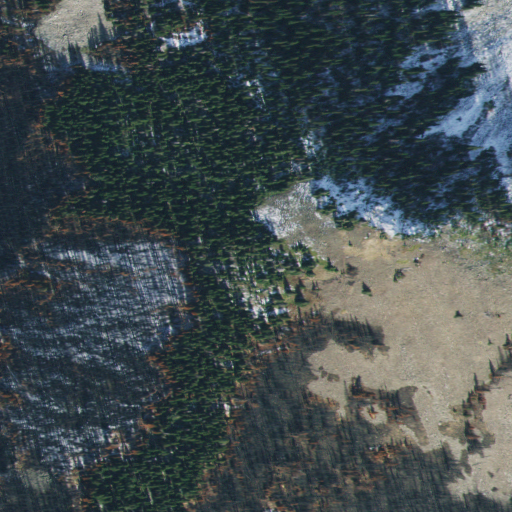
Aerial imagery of mountain in Idaho named Trestle Peak containing evergreen forest, barren land, grassland, and shrub